Question: I use 'ObjectListView' and put it on 'xaml' file. When I click on the column header, it should sort data based on the column. I had added 'olvServers.Sort(e.Column);' when the column click event emits. But it doesn't work.
'''
<!-- declare bis -->
xmlns:bis="clr-namespace:BrightIdeasSoftware;assembly=ObjectListView"
// .... more codes
<!-- about ObjectListView -->
<WindowsFormsHost Grid.Row="1" Margin="0, 3">
<bis:ObjectListView x:Name="olvServers"
AllowColumnReorder="True"
ColumnClick="OnOlvServer_ColumnClick"
GridLines="True"
SelectColumnsOnRightClick="True"
SelectColumnsOnRightClickBehaviour="InlineMenu"
ShowCommandMenuOnRightClick="True"
ShowSortIndicators="True"
UseAlternatingBackColors="True"
View="Details" />
</WindowsFormsHost>
'''
When I right click on the 'ObjectListView', and after 'turn off groups', it works. When clicking on the column header, the data will be sorted by ascending or descending order.
And my question is, how to 'turn off groups' when initialing the 'ObjectListView' object ? I had searched the 'ObjectListView' assembly, and there is no such attribute. So, I don't know how to 'turn off groups' when initialing. Any help will be appreciated.

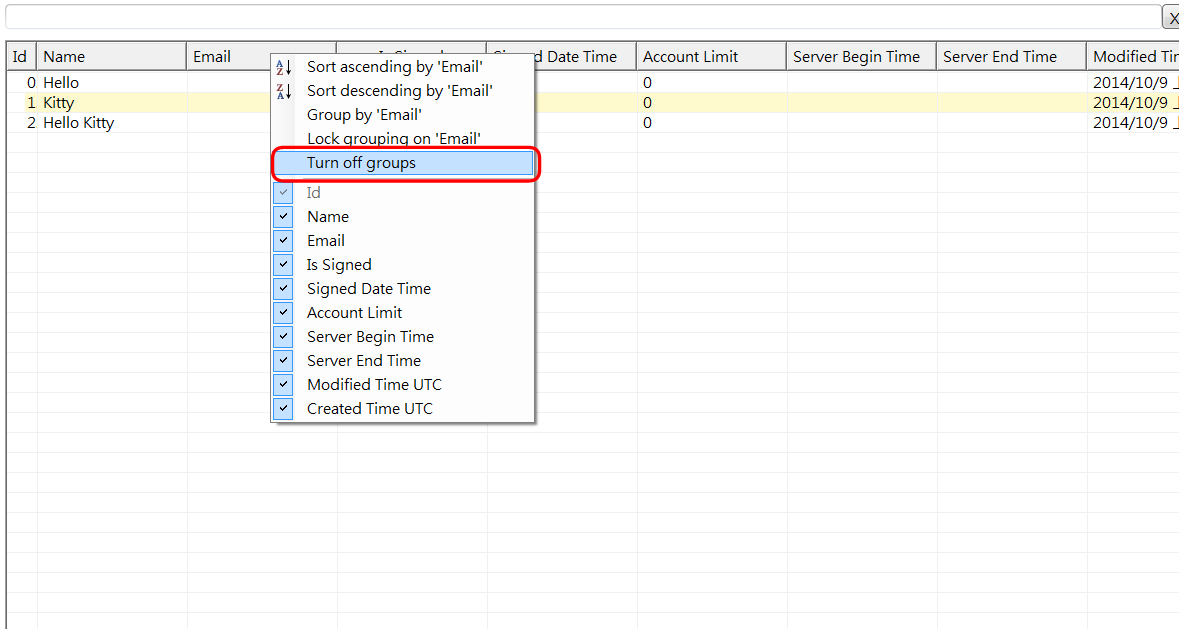
Answer: Change the 'ShowGroups' property of ObjectListView to false, this property is default to true.